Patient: sex M, age 57
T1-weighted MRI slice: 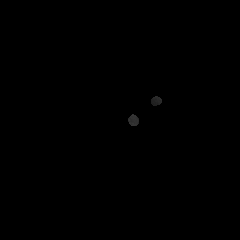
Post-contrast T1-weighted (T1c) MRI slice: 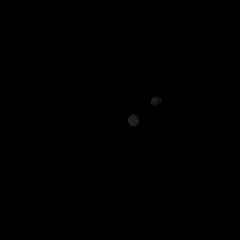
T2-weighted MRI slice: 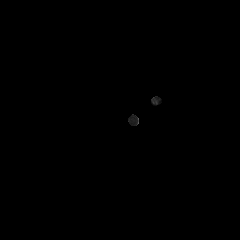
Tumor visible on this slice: no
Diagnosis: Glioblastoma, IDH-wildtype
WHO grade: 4